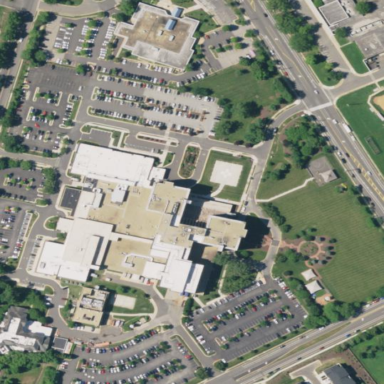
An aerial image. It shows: Healthcare facility identified as hospital.